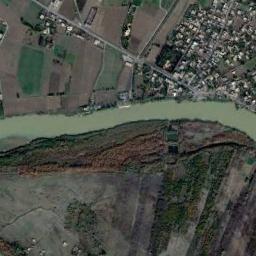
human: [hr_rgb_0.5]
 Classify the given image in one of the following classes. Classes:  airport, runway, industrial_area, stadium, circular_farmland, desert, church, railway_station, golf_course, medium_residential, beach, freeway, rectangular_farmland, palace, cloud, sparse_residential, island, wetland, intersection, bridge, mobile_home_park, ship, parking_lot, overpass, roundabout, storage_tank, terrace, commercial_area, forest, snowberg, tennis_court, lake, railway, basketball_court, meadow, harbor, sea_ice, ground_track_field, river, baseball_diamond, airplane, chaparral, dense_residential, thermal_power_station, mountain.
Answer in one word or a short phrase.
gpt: river